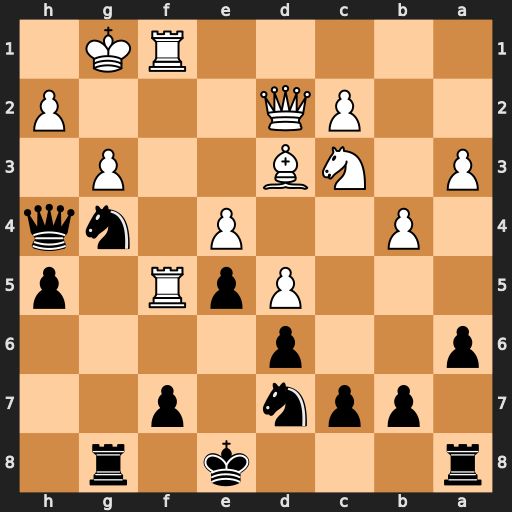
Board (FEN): r3k1r1/1ppn1p2/p2p4/3PpR1p/1P2P1nq/P1NB2P1/2PQ3P/5RK1
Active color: b
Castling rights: q
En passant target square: -
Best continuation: Nxh2 Qxh2 Rxg3+ Kh1 Rh3